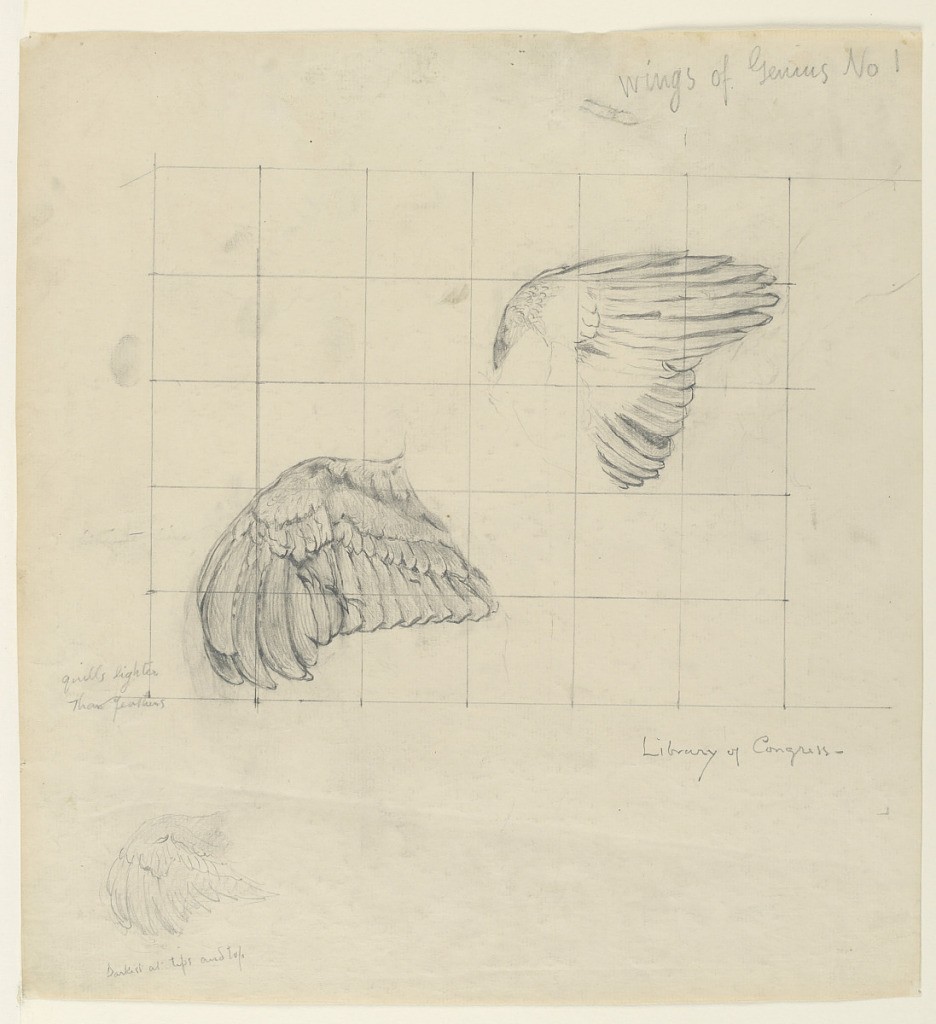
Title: Study for "Genius," "The Arts," Library of Congress, Washington D.C.
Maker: Kenyon Cox, American, 1856–1919
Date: ca. 1895
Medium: Graphite on paper
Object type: Drawing
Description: Study for a pair of outspread wings. The paper is squared for transferring the image.